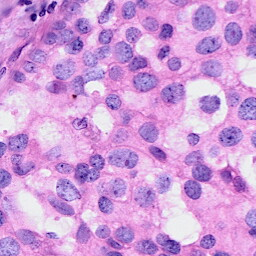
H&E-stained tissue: Breast